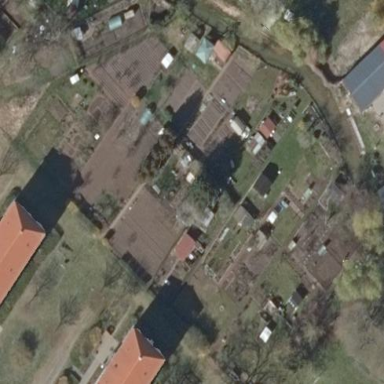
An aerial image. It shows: Allotments area.